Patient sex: M
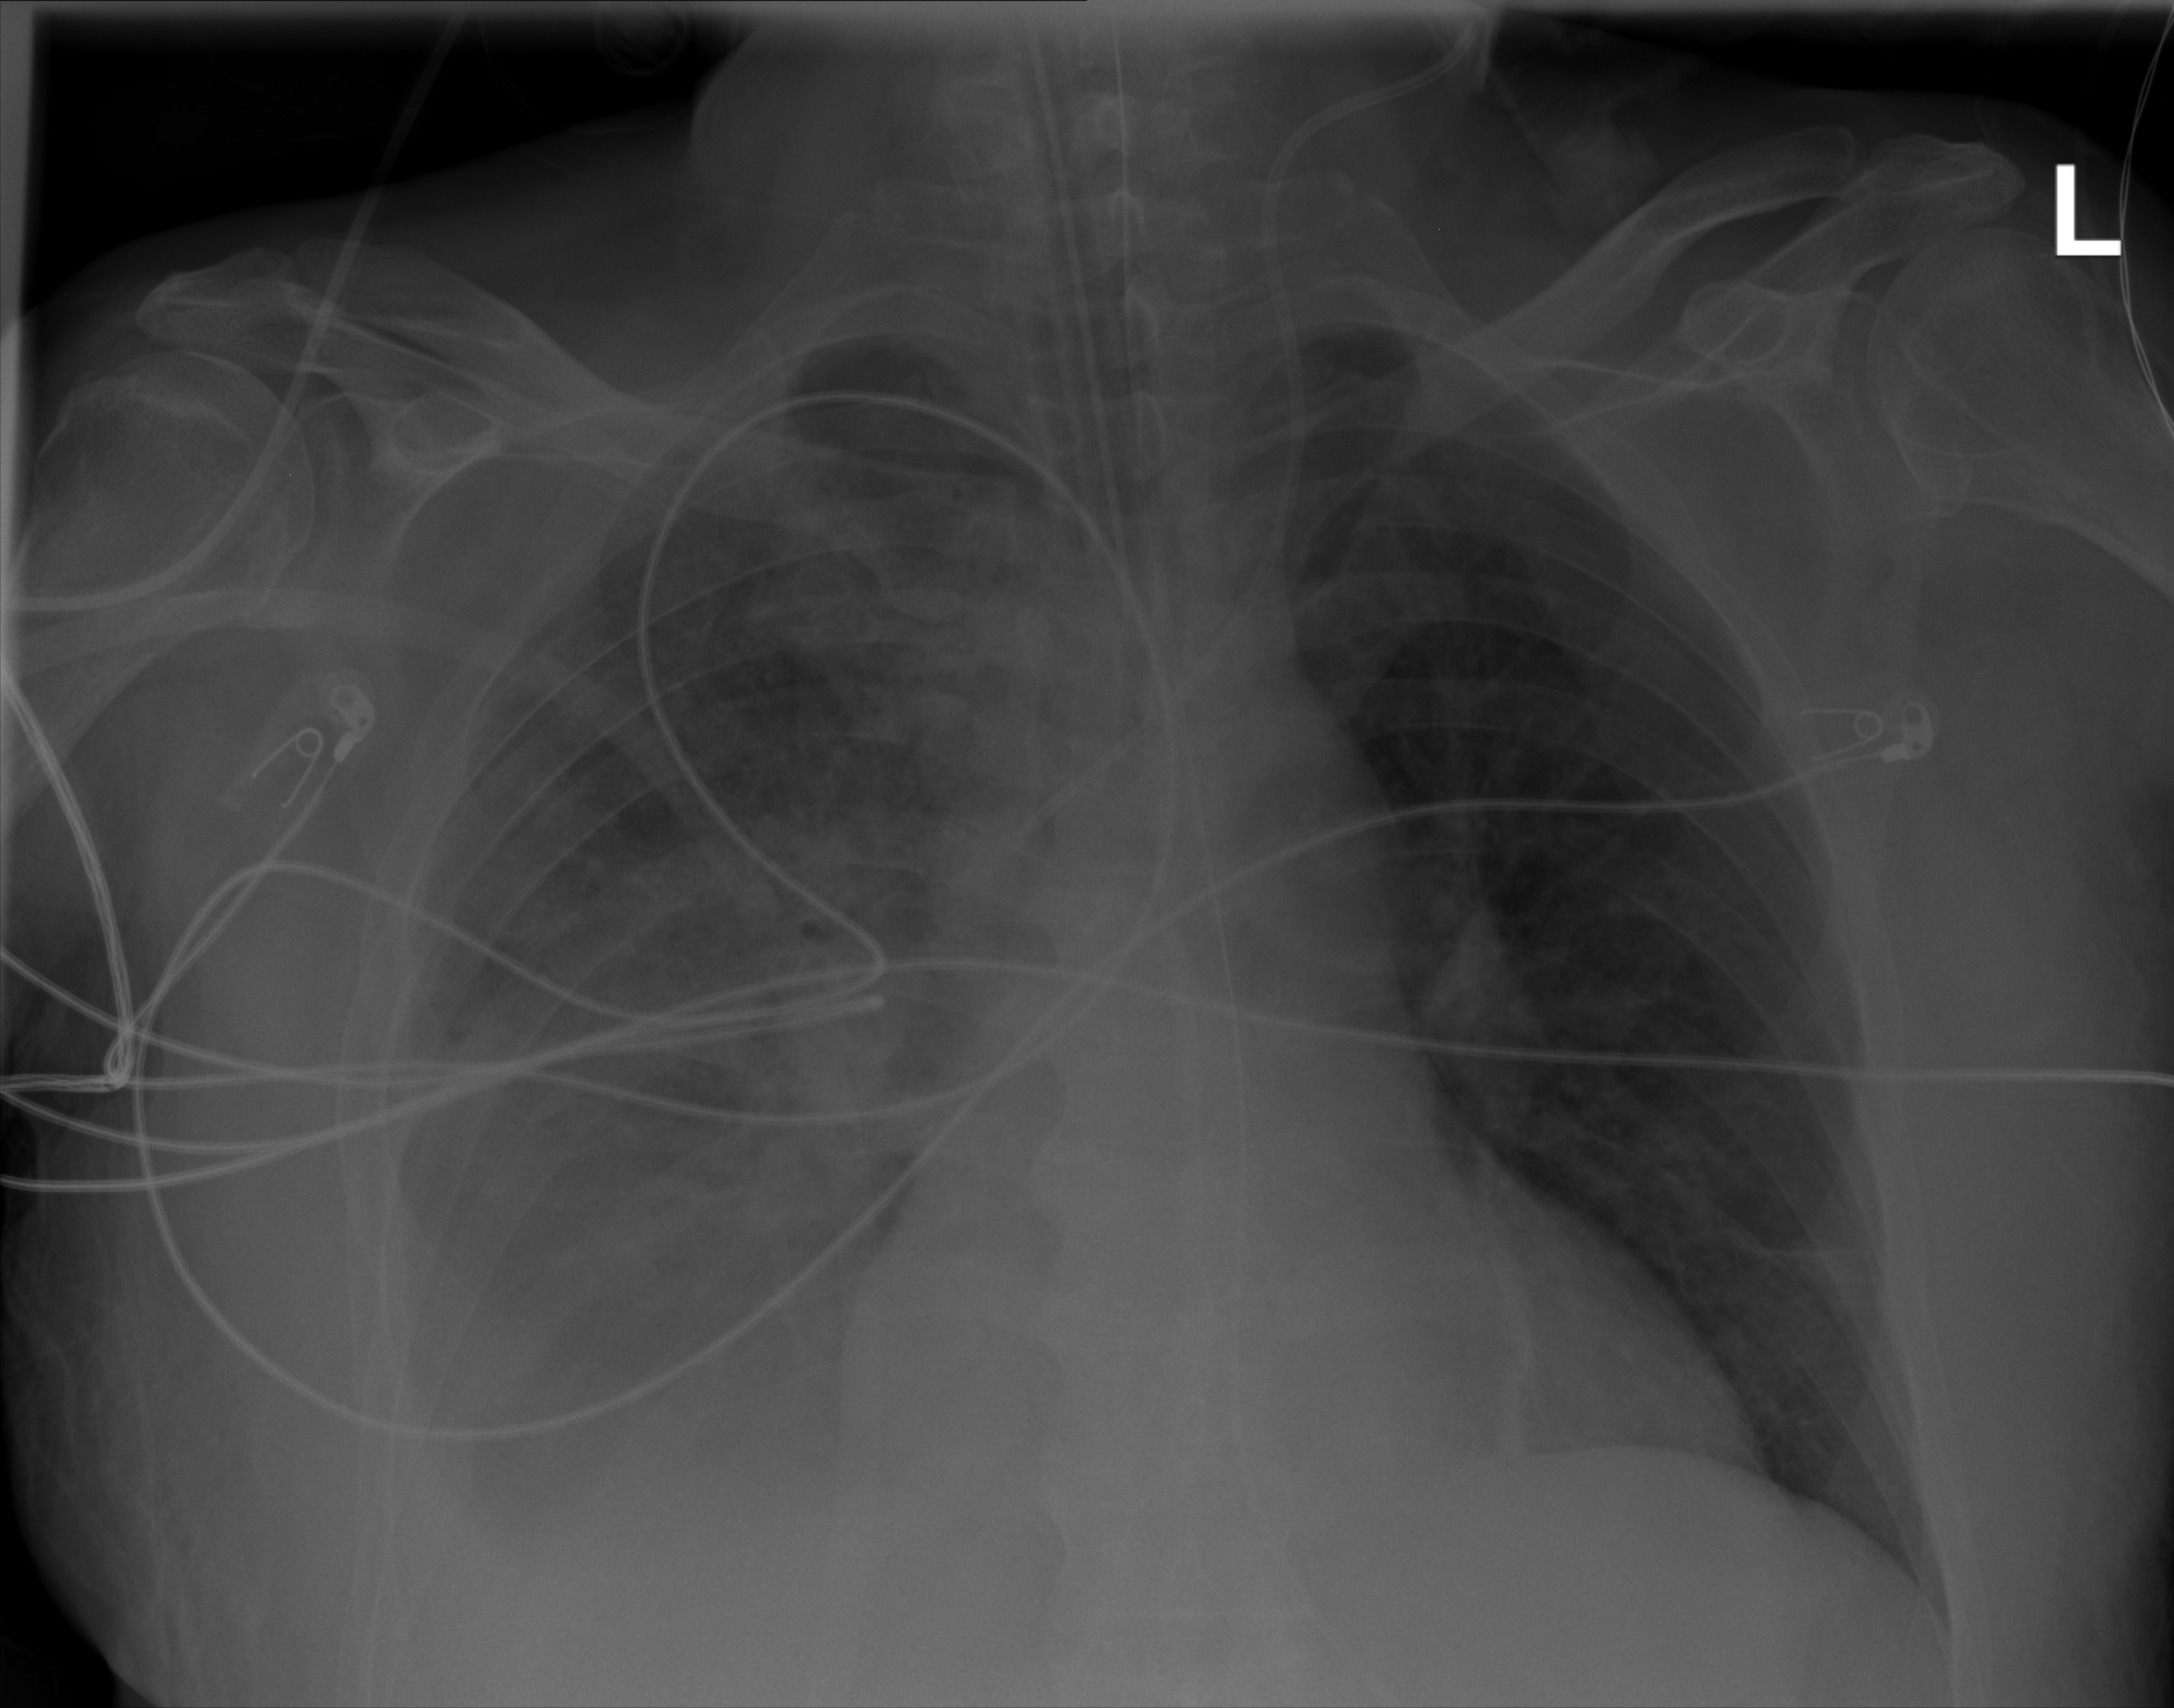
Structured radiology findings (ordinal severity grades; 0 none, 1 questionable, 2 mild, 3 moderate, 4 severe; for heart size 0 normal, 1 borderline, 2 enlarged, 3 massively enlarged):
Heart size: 0
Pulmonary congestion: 0
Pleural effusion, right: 3
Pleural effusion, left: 0
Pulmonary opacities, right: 3
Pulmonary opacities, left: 0
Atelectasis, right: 2
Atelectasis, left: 0